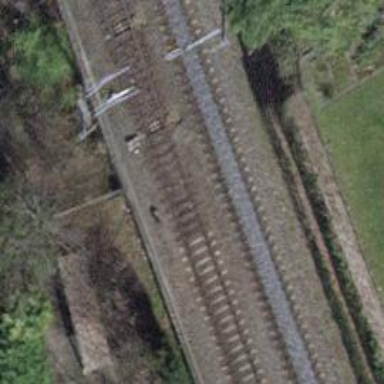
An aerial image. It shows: Railway switch.